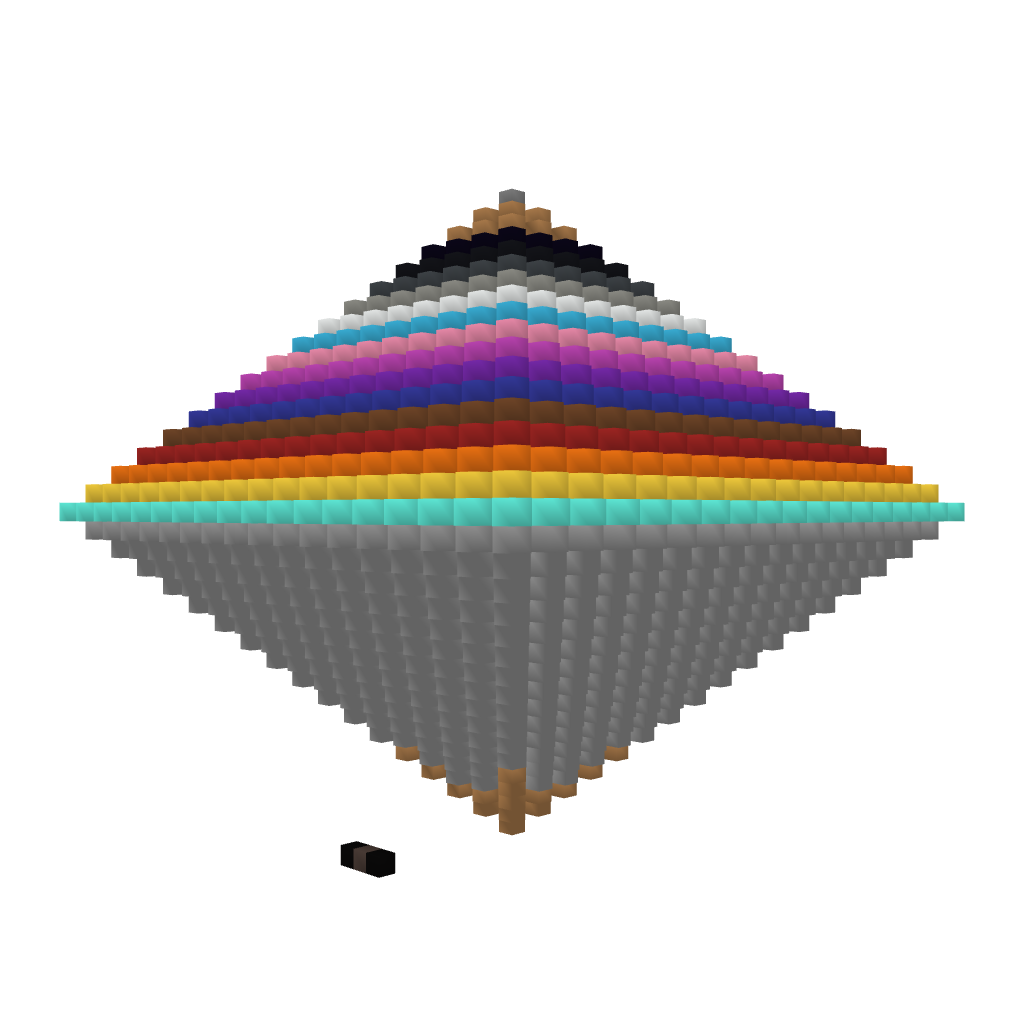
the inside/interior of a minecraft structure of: Artistic Rainbow Pyramid